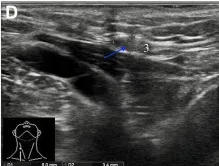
Pre-operative physical examination and ultrasound examination. A hypoechoic nodule with a size of about 8*4*6 mm (H) was observed at the right supraclavicular.
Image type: radiology (ultrasound)